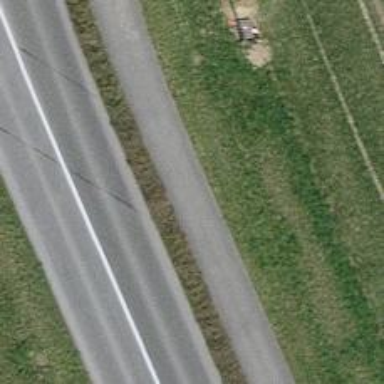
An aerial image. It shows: Asphalt sidewalk along cycleway.